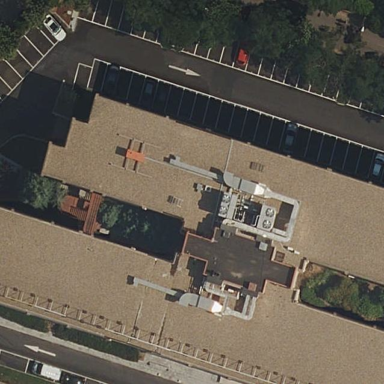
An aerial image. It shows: Building.